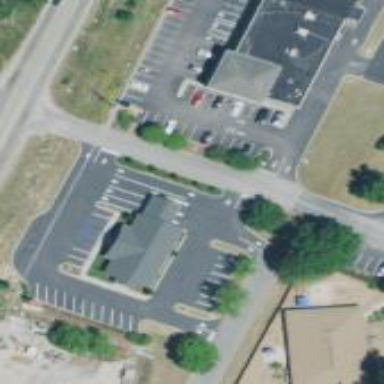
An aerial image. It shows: Parking area with asphalt surface.